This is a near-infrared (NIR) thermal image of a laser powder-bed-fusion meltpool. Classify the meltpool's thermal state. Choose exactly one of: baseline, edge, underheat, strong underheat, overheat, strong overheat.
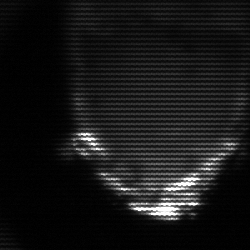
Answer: edge